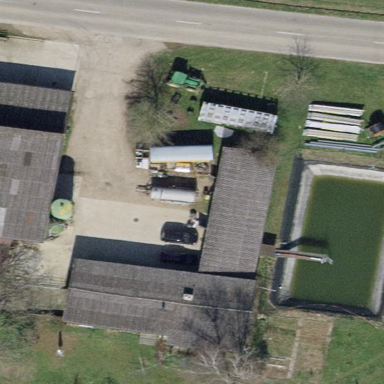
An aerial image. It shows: Gabled roof farm building.